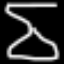
Label: hourglass